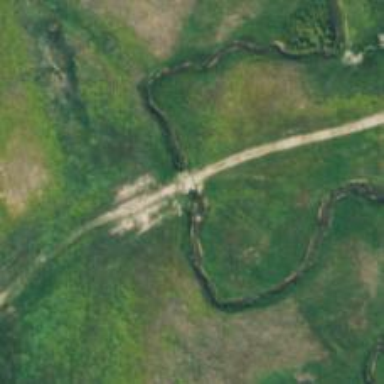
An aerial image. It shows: Culvert tunnel.